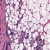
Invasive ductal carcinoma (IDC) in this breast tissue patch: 1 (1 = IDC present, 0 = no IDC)